Interaction volume radius: 10 \u00c5
Interaction volume height: 20 \u00c5
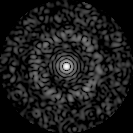
Disorder parameter: 0.8483